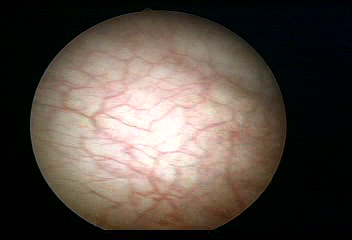
Modality: WLC
Class: Normal mucosa
Bladder cancer association: No